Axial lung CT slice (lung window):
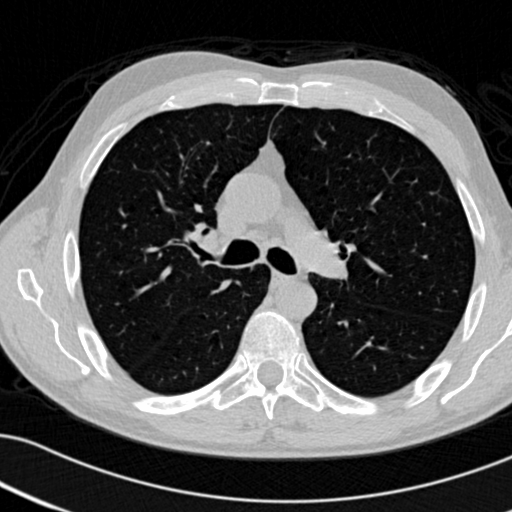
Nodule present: no